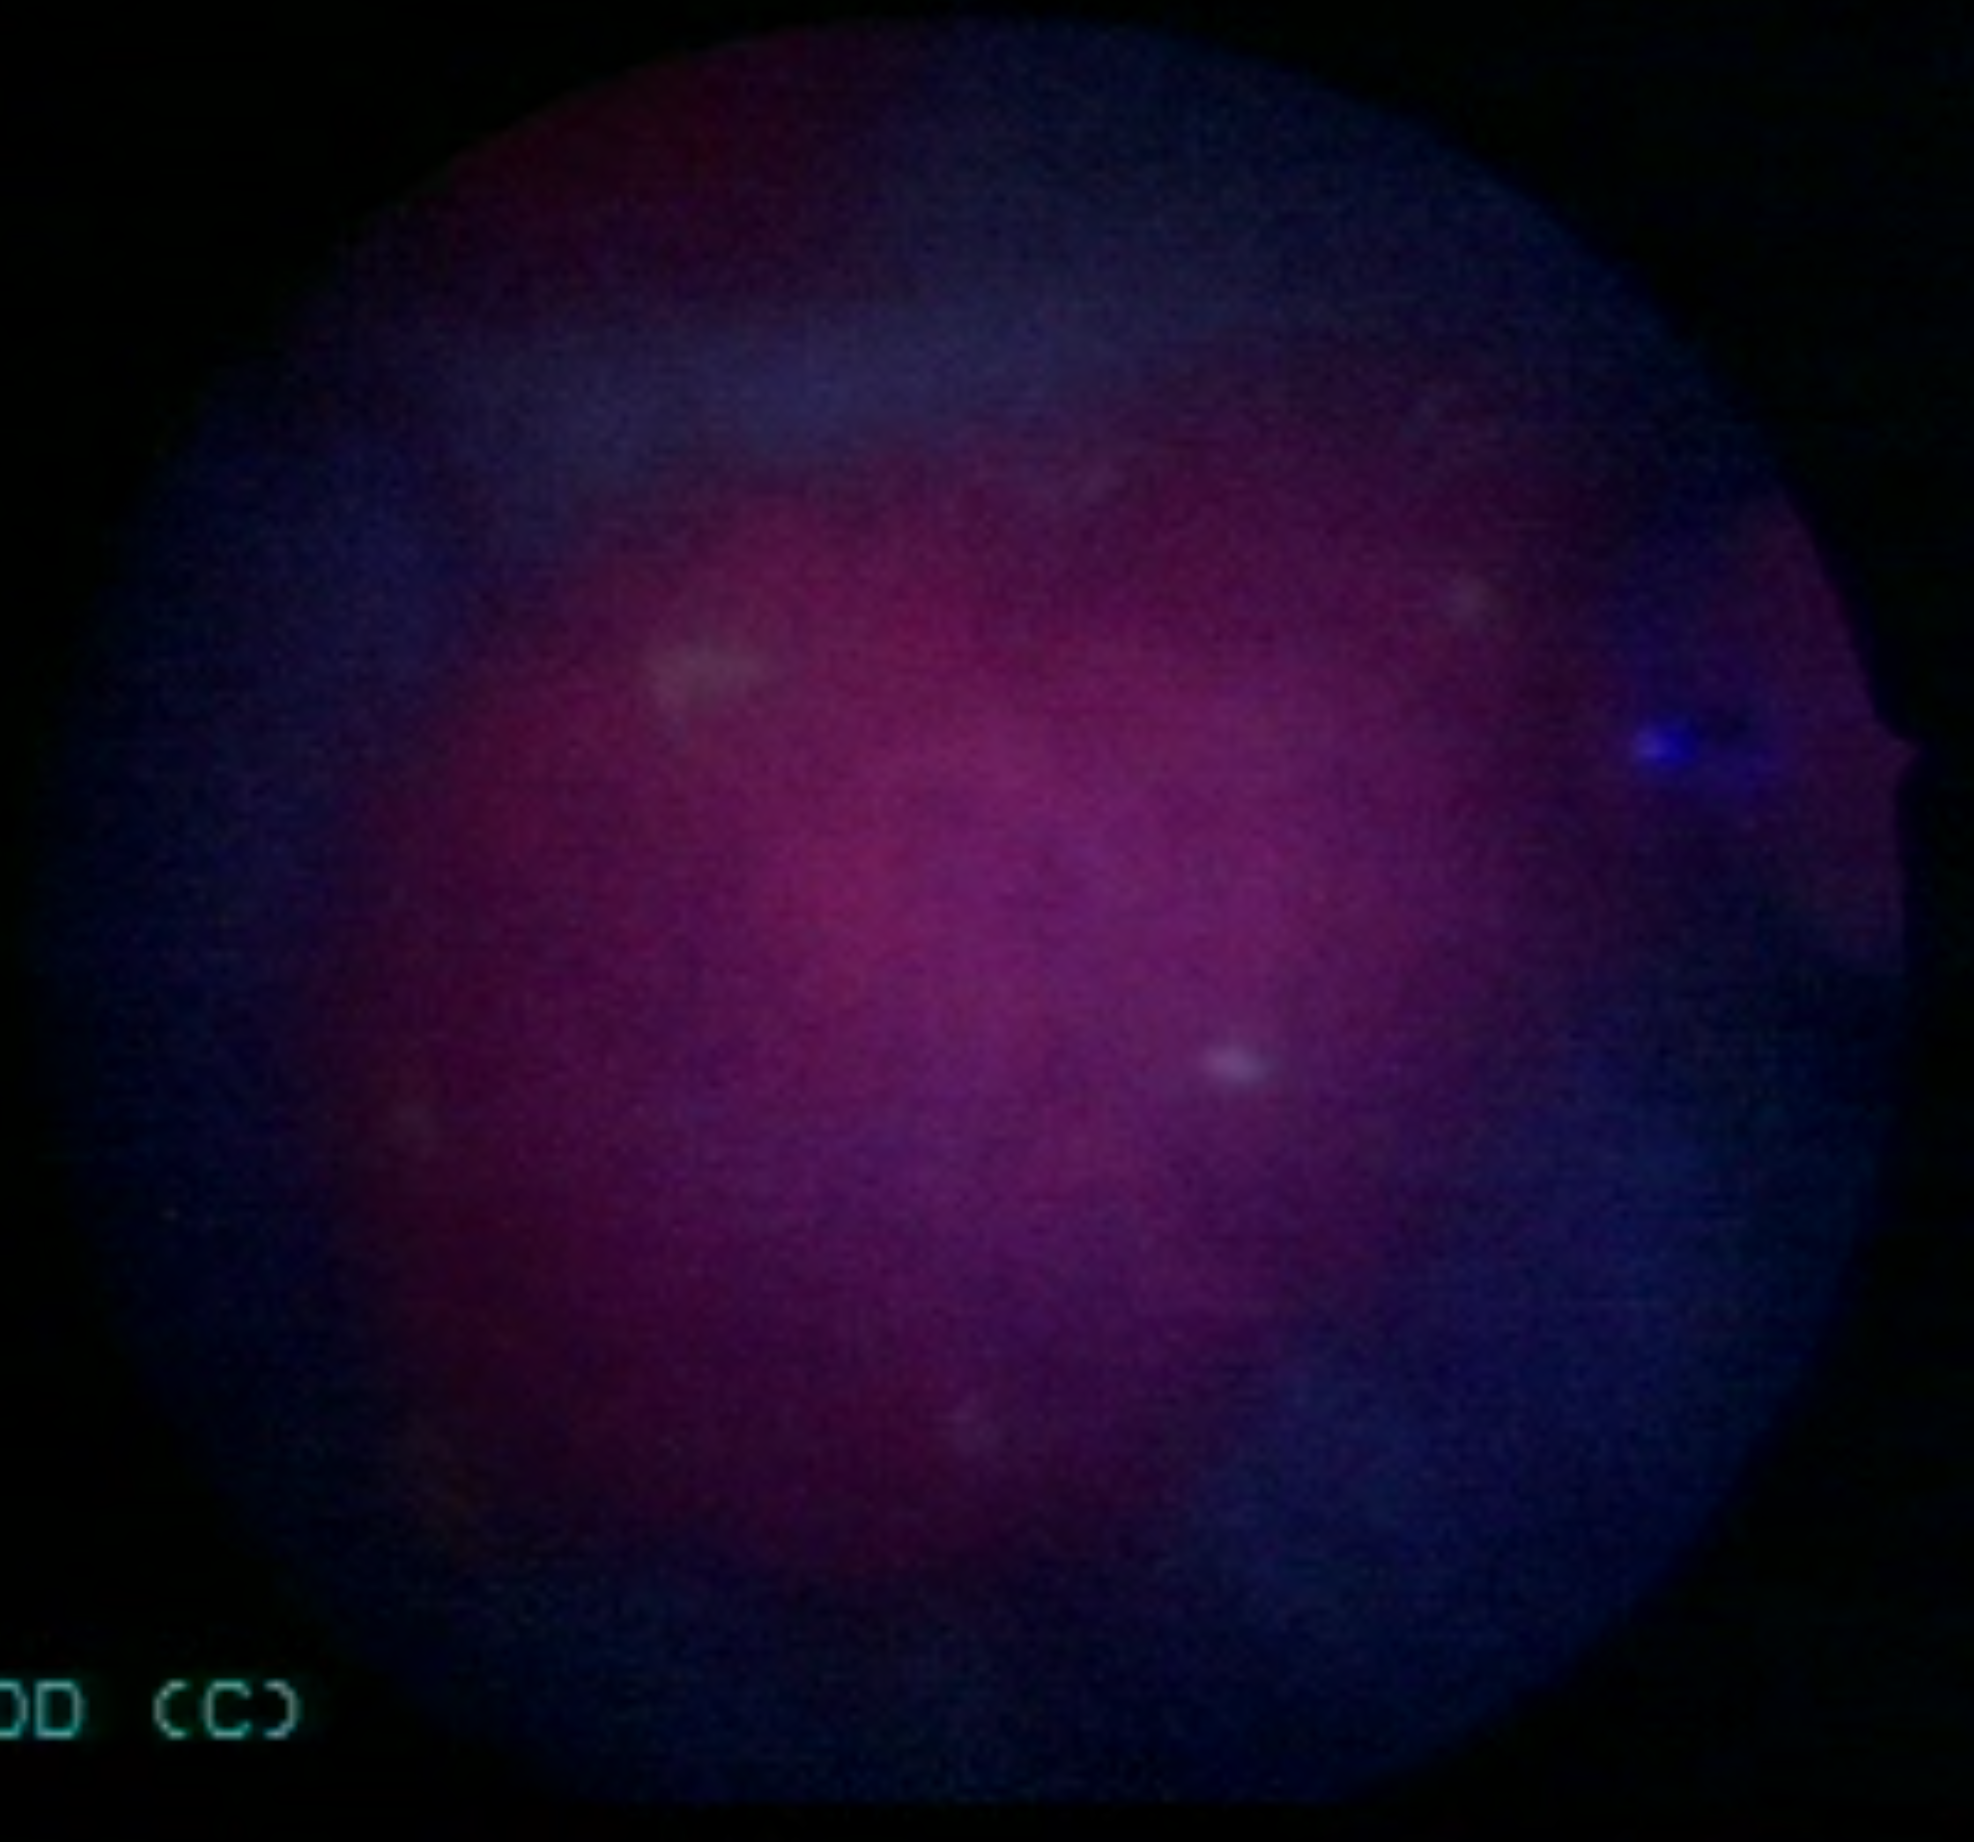
Modality: BLC
Class: Malignant
Subclass: LowGradePapillary
Lesion: L2
Stage: Ta
Morphology: Papillary
Bladder cancer association: Yes